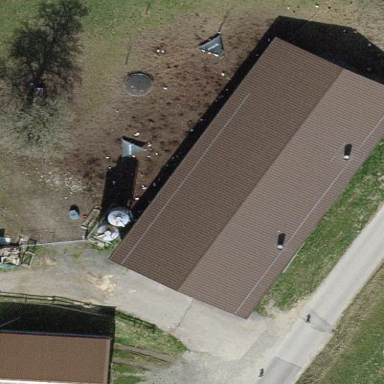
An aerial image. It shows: Cowshed building.